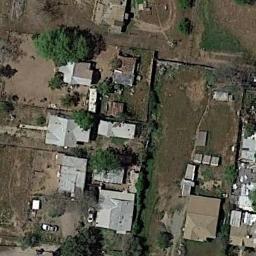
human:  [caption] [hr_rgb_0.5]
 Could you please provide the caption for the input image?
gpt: The medium residential area has some trees, Houses and clearings .

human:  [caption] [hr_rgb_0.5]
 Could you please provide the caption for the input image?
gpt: Medium - sized residential areas are surrounded by trees .

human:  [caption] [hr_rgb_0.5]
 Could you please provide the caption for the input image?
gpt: There are many buildings in medium residential area .

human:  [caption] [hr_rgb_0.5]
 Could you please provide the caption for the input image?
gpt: The medium residential is on the bare land next to the trees .

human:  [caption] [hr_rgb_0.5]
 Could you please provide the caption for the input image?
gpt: There are some gray buildings and brown bare land on the medium residential area .